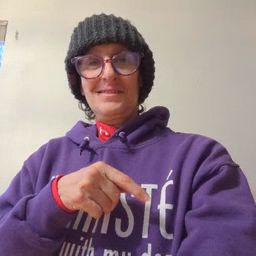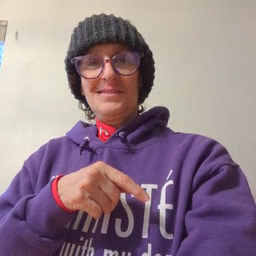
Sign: hesheit